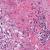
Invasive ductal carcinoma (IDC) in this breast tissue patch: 0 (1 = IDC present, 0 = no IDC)